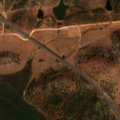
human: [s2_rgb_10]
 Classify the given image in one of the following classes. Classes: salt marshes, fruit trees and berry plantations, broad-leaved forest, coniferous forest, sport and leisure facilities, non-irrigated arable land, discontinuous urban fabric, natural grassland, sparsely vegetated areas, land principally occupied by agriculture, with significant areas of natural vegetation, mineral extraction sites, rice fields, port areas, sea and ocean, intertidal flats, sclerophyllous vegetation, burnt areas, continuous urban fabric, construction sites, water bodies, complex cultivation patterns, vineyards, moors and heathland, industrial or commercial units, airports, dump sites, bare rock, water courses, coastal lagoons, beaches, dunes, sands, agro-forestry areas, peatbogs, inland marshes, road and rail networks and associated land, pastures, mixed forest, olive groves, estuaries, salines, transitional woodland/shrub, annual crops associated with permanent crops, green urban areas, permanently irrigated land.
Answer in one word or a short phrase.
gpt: non-irrigated arable land, olive groves, sclerophyllous vegetation, transitional woodland/shrub, salt marshes